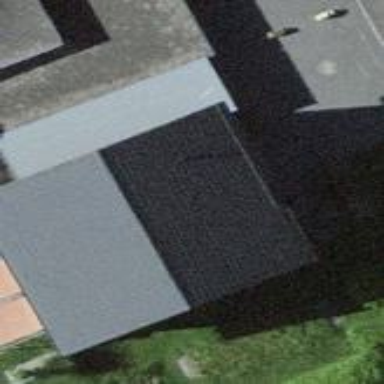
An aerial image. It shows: House with gabled roof. The roof extends across the building.